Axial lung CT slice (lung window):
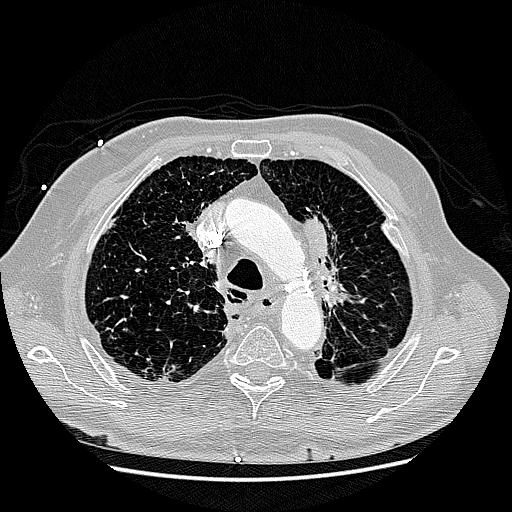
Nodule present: no